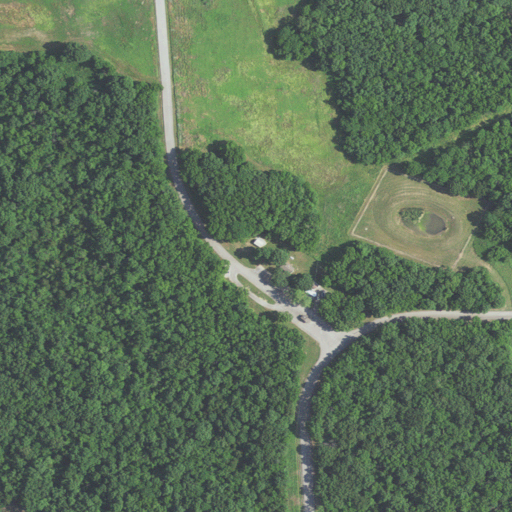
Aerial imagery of mountain in Missouri named Chapel Hill containing deciduous forest, open development, pasture, mixed forest, low intensity development, and medium intensity development